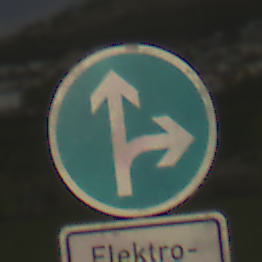
Verkehrszeichen: VorgeschriebeneFahrtrichtungGeradeausOderRechts
Zusatzzeichen unten: BesondereFahrzeugeUndTransportgueter11
Umgebung: Outdoor, Suburban
Tageszeit: MorningAfternoon
Wetter: PartlyCloudy
Licht: Natural
Jahreszeit: NotSpecified
Kontrast: HighContrast